Interaction volume radius: 5 \u00c5
Interaction volume height: 10 \u00c5
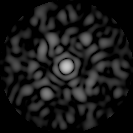
Disorder parameter: 0.8164